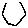
Label: hexagon